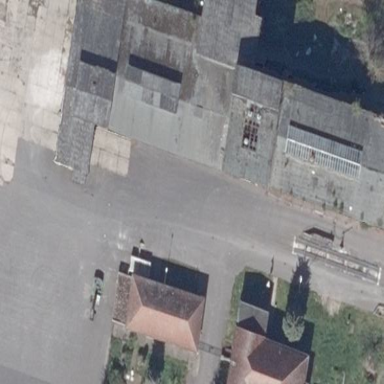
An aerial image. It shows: Industrial building.